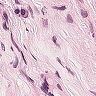
Metastatic tissue present: no